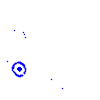
Particle: electron